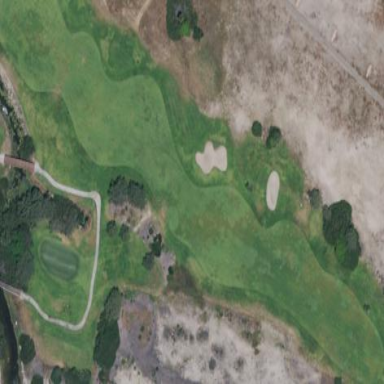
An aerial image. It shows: Grassy golf fairway.